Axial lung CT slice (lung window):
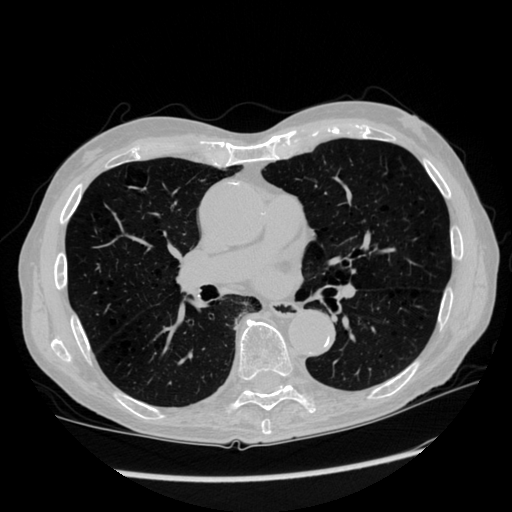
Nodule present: no